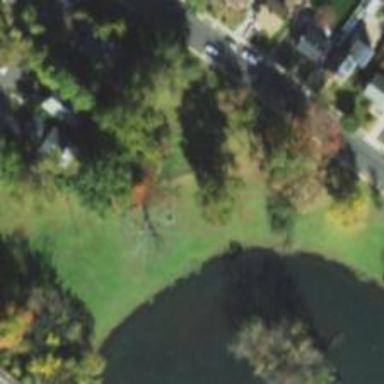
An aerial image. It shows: Park.